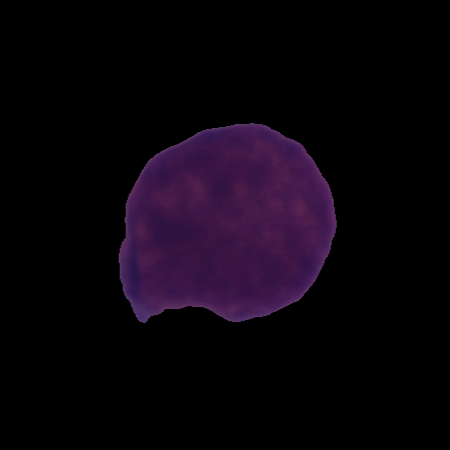
Label: cancer